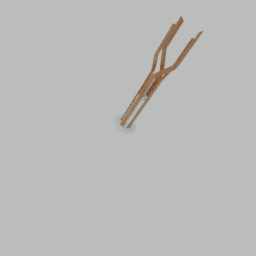
Label: furniture